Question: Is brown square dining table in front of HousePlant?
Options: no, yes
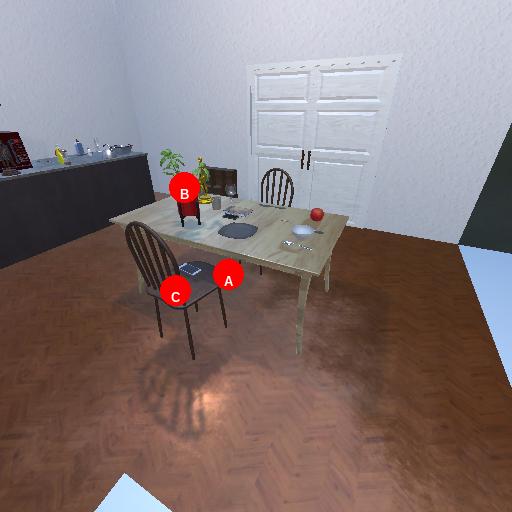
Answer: no